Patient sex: F
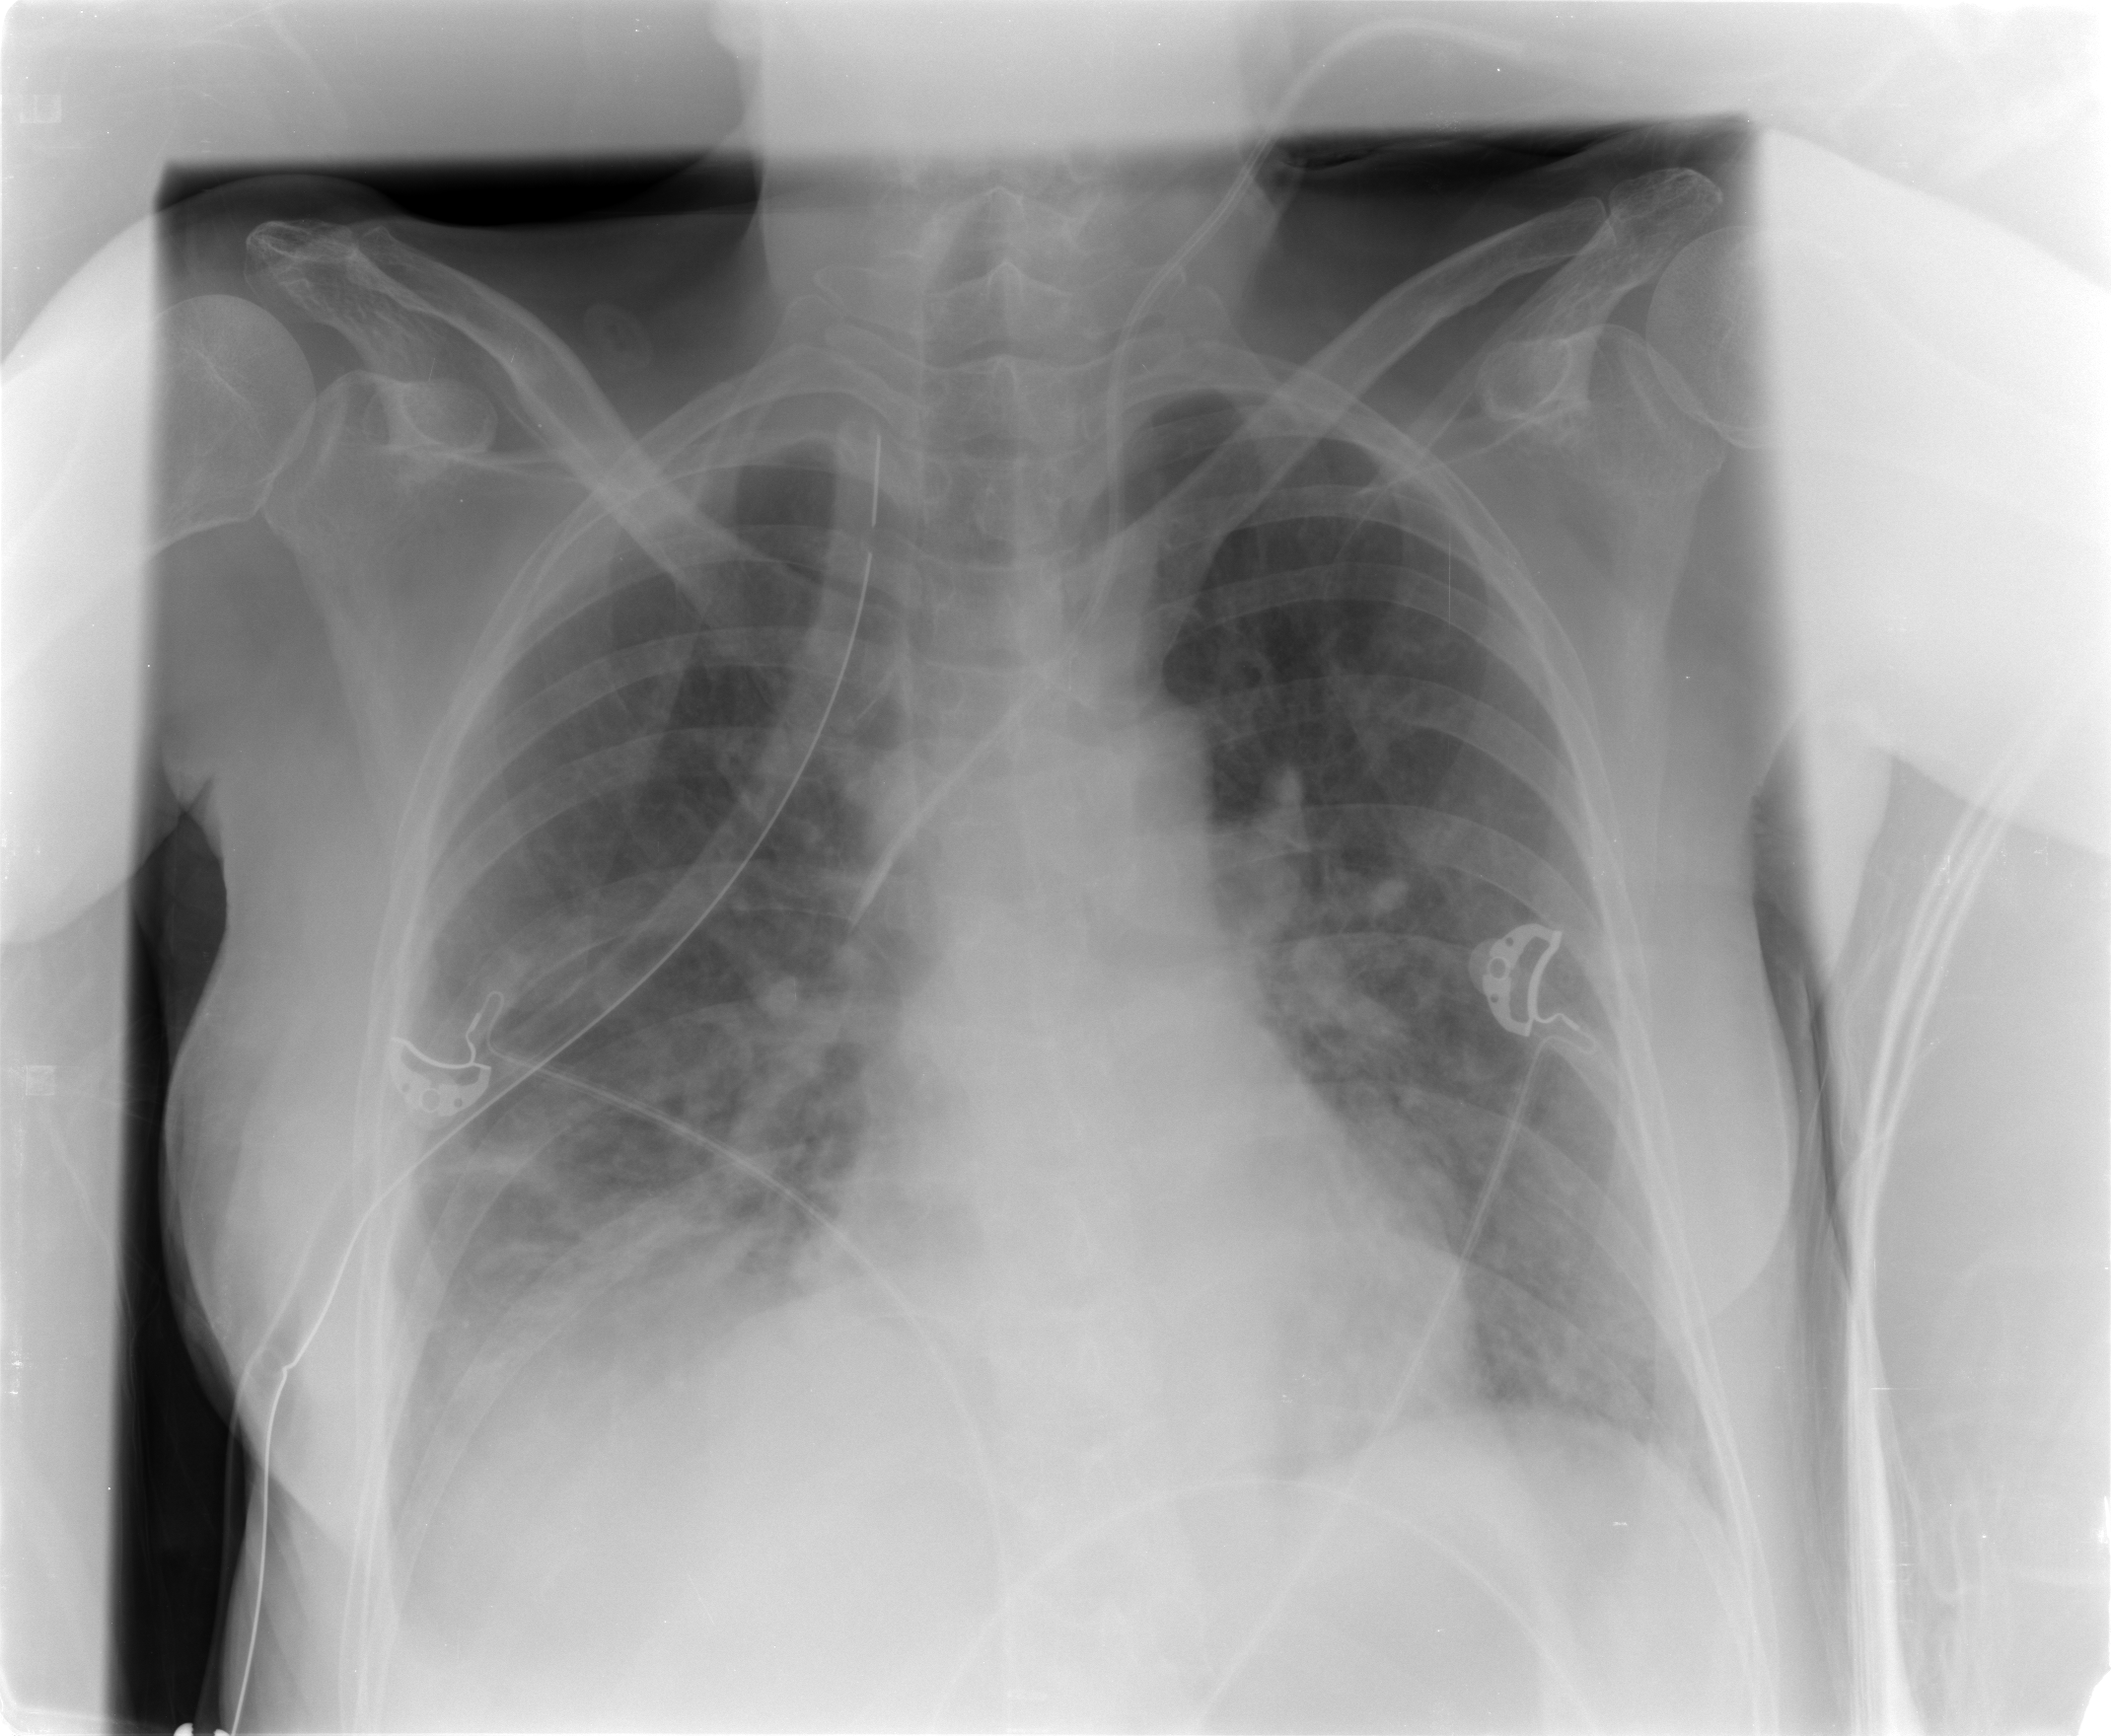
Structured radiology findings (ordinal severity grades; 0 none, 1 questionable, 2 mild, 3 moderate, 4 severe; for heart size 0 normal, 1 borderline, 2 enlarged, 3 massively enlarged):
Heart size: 0
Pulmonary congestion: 2
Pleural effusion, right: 2
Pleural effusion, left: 0
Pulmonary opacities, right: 0
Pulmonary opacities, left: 0
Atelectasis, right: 3
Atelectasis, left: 2